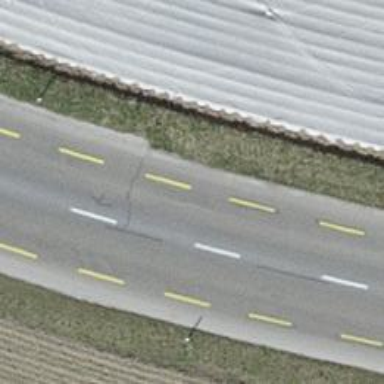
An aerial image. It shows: Primary highway with asphalt surface and designated lane for cyclists.